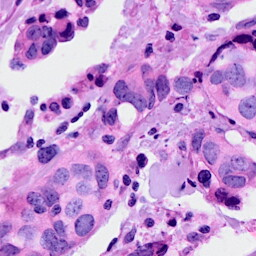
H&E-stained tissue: Breast